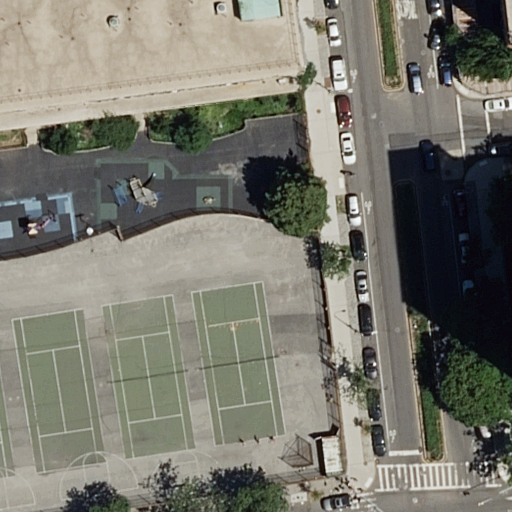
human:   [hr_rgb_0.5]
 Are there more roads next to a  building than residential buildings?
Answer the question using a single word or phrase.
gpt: yes

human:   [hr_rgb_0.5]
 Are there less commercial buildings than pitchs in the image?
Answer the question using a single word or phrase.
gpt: yes

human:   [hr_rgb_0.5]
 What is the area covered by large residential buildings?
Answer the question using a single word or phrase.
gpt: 0m2

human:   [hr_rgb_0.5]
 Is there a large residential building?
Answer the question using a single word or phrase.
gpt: no

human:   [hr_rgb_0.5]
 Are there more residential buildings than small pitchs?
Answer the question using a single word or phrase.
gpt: yes

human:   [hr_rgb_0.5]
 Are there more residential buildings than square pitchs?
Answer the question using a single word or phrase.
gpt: yes

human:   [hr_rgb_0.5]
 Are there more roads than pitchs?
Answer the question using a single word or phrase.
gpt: yes

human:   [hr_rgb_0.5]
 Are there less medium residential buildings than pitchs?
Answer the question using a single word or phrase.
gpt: yes

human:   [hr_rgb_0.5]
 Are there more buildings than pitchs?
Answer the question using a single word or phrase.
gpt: no

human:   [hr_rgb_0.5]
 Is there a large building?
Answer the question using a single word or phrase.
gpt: yes

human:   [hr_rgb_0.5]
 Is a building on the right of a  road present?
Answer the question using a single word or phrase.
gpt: yes

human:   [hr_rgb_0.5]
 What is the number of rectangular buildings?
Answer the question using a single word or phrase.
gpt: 1

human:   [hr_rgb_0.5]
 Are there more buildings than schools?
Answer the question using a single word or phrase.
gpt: yes

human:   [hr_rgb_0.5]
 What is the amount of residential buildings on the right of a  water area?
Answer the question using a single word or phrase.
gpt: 0

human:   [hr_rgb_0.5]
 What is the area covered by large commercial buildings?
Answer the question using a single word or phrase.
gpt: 0m2

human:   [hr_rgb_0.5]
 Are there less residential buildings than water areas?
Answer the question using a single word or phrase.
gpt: no

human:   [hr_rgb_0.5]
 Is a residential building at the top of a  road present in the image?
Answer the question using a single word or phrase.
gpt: yes

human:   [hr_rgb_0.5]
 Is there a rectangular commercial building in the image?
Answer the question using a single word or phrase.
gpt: no

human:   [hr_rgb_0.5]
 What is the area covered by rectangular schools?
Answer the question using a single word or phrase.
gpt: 6m2

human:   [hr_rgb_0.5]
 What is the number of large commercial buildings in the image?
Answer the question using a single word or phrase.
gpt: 0

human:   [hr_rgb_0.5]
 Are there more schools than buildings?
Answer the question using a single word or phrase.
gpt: no

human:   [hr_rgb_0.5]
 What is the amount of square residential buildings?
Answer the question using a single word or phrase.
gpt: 0

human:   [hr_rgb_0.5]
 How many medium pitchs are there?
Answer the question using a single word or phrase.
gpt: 4

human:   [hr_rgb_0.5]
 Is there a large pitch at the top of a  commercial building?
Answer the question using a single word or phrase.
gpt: no

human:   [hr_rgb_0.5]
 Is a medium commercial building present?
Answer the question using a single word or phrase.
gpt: no

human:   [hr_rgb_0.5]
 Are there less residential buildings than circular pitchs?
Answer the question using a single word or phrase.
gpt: no

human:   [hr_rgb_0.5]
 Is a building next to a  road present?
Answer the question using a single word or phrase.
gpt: yes

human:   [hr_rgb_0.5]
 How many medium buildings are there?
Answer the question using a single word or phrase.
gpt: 0

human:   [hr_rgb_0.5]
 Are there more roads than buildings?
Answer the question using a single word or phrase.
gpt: yes

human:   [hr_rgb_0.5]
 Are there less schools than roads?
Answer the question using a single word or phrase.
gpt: yes

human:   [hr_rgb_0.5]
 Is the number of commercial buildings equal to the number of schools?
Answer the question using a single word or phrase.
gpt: no

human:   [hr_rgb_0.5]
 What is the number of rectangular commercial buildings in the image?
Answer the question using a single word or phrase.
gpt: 0

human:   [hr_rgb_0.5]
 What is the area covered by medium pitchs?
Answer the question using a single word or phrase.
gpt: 1848m2

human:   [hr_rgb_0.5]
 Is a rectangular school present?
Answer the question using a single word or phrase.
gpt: yes

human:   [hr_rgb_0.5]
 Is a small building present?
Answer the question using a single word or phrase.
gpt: yes

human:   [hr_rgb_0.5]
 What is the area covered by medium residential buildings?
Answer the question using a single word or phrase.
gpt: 0m2